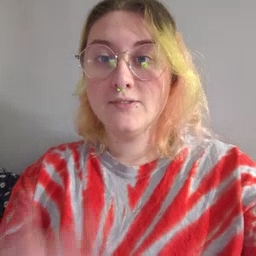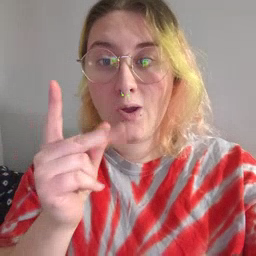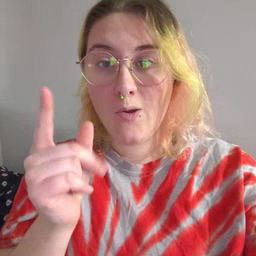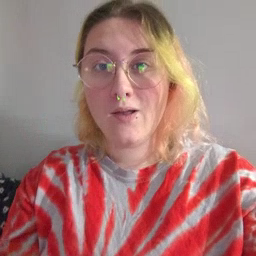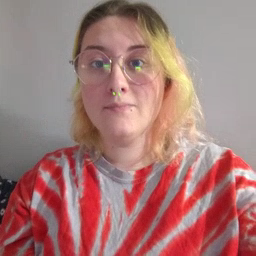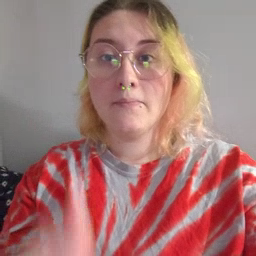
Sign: dog